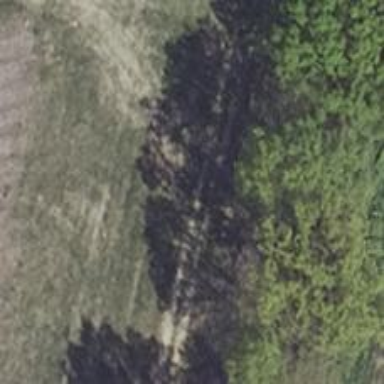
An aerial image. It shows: Track with grade5 tracktype.